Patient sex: M
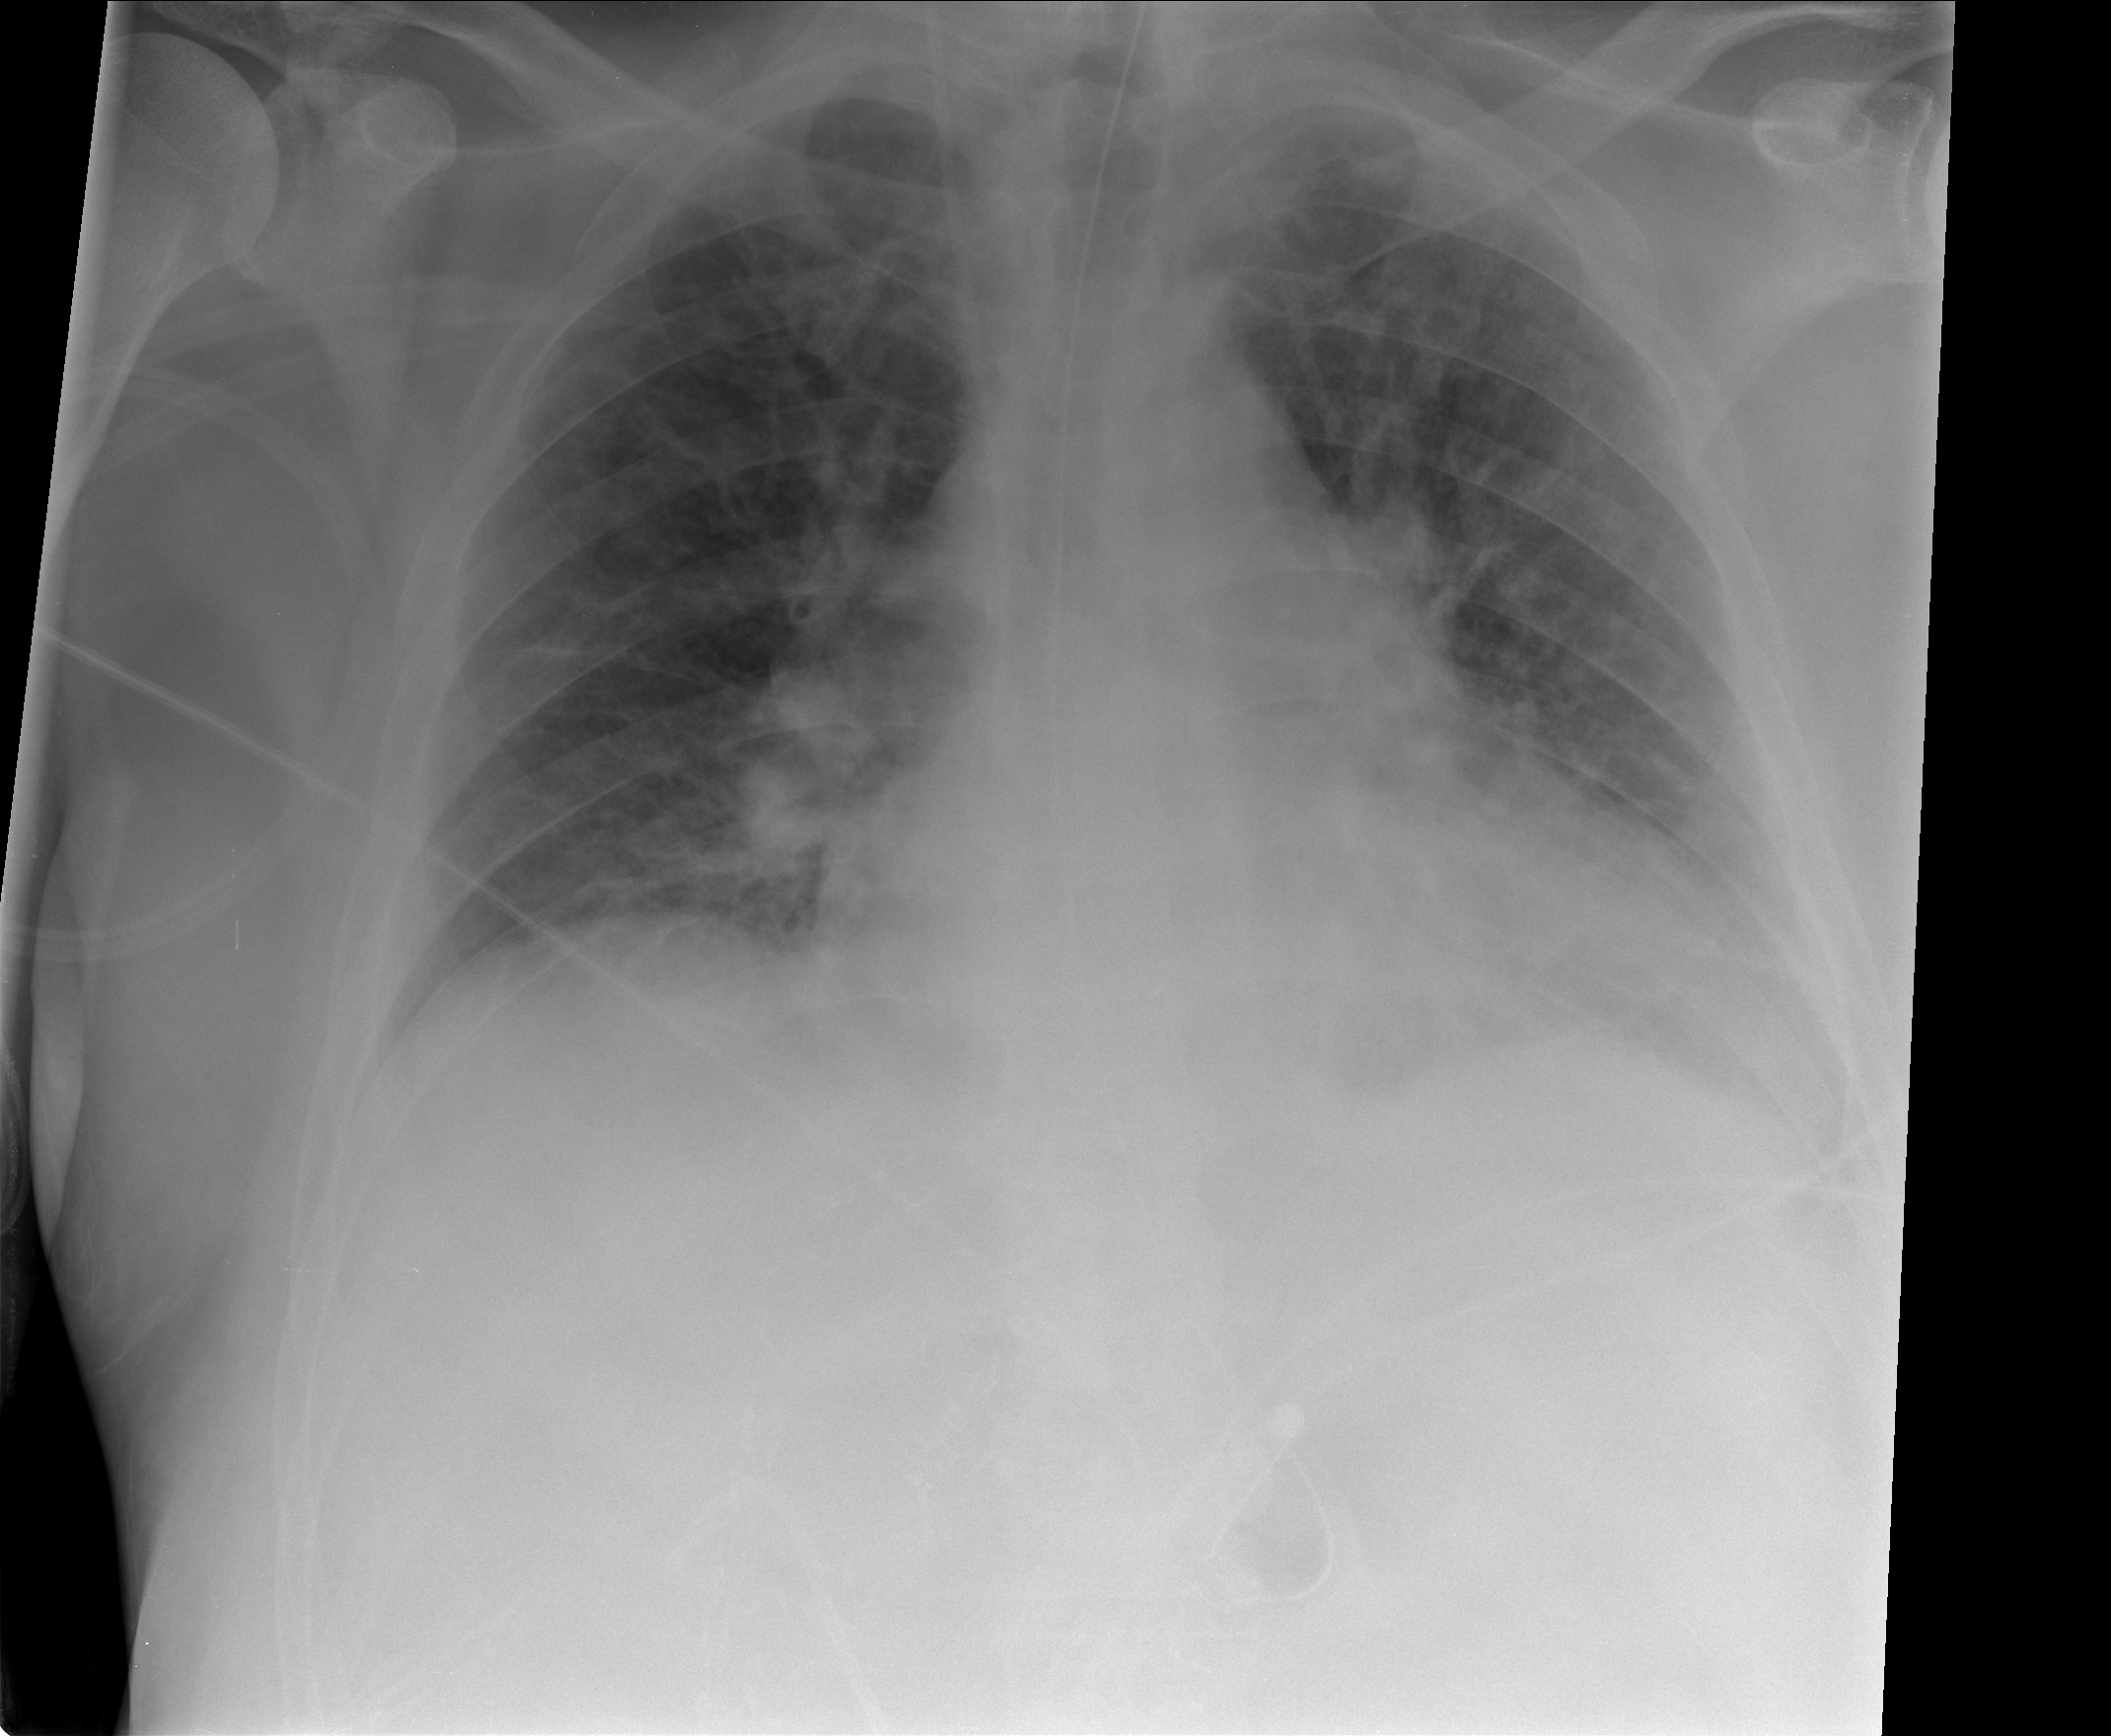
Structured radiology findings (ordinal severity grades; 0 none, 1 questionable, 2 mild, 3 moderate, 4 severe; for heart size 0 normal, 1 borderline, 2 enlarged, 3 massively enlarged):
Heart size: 2
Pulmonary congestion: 3
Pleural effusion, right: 0
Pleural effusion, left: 2
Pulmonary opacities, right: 2
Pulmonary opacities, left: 2
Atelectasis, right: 2
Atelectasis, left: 2